Question: So what I'm trying to do is write a script or CRON job (Linux- CentOS) to export the usernames listed in my wordpress database to a simple .txt file with just on username per line. So with the picture, I would like the .txt file to read like this:
- -
(Except with all the username in the user_login column.)
See screenshot at:

I have found how to export the entire table to a CVS file, but that contains about 10+ fields (Columns) that I DO NOT what to show up in this text file.
Can anyone point me in the right direction on how to do this?
If it helps, this is going to be for exporting users that have signed up on our website (Wordpress) to a whitelist.txt file for Minecraft. Thanks!
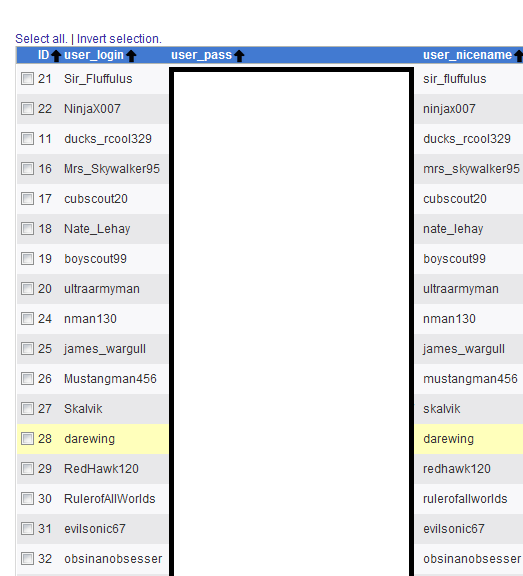
Answer: Pass a query into the 'mysql' tool, and use silent mode.
'''
$ mysql -u username dbname -s <<< 'SELECT fieldname FROM tablename'
Sir_Fluffulus
NunjaX007
'''